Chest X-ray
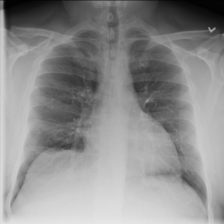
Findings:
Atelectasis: negative
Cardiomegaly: negative
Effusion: negative
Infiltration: positive
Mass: negative
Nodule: negative
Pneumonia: negative
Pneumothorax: negative
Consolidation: negative
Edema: negative
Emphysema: negative
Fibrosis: negative
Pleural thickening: negative
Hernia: negative